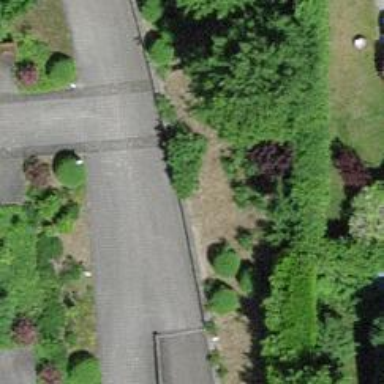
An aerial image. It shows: Footway.